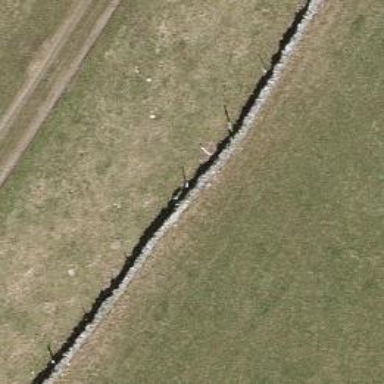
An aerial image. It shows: Dry stone wall barrier.